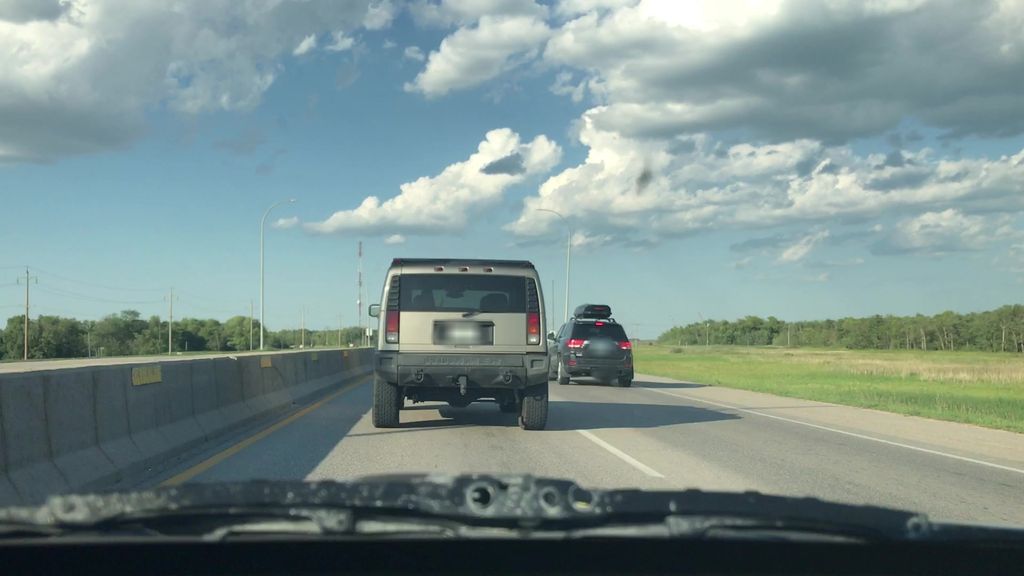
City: winnipeg